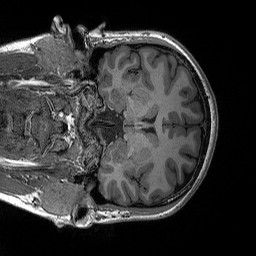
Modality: T1w
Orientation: coronal
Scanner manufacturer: siemens
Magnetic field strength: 3 T
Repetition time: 2.3 s
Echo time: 0.00298 s